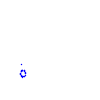
Particle: kaon